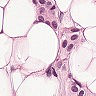
Metastatic tissue present: yes